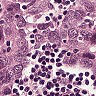
Metastatic tissue present: yes